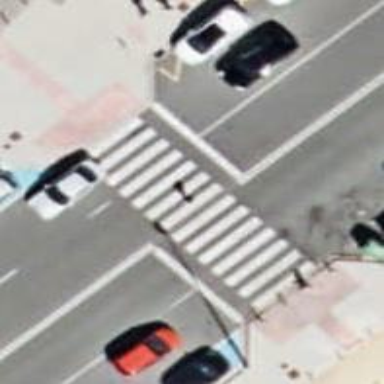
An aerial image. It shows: Marked road crossing.